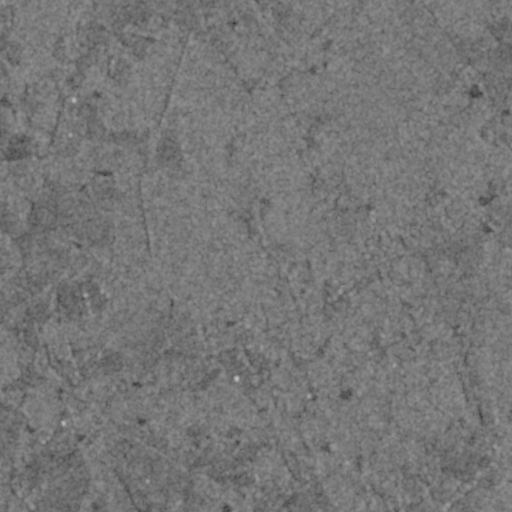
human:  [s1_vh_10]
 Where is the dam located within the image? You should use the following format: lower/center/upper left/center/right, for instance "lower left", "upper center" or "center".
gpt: The dam is located in the upper right of the image.
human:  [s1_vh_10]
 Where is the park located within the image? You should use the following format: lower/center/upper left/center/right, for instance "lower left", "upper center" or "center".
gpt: The park is located in the lower right of the image.
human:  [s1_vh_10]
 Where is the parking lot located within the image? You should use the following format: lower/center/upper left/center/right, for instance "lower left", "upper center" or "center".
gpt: The parking lot is located in the center right of the image.
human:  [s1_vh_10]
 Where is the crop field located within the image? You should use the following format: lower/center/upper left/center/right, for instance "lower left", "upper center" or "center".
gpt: There is no crop field in the image.

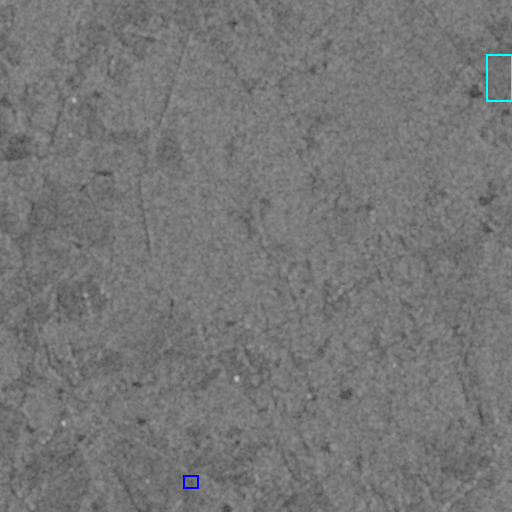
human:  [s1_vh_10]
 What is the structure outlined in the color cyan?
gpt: The structure outlined in cyan is a crop field.
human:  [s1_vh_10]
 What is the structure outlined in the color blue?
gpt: The structure outlined in blue is a park.
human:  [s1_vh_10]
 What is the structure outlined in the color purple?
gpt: There is no purple outline.